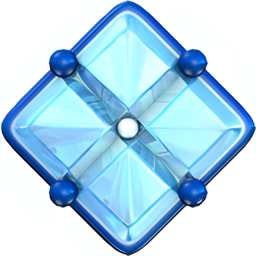
Name: diamond shape with a dot inside
Emoji: 💠
Group: Symbols
Sub-group: geometric